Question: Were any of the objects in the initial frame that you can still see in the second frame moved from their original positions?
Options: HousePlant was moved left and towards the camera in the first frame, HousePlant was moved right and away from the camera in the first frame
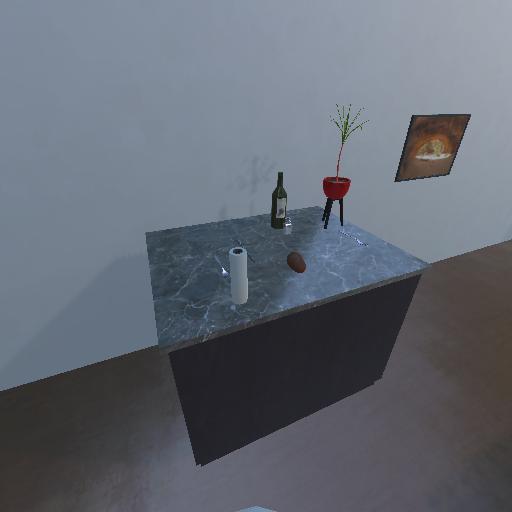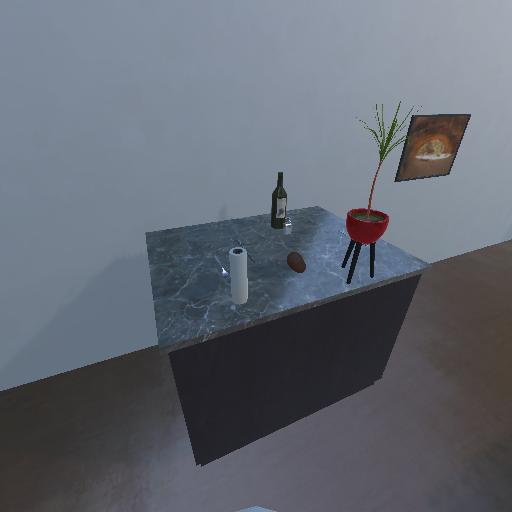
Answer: HousePlant was moved left and towards the camera in the first frame